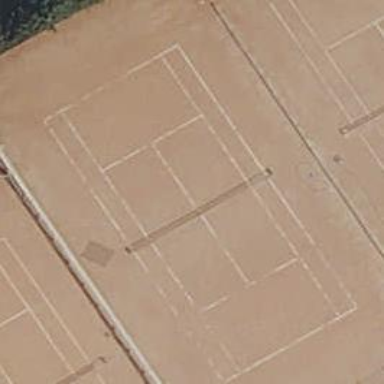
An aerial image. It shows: Tennis court on pitch.